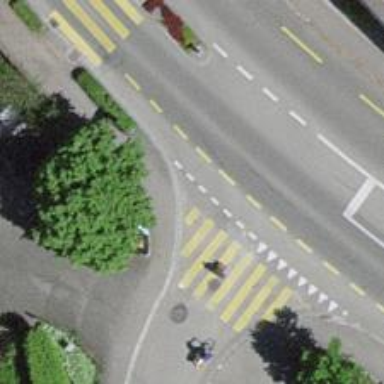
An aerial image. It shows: Marked road crossing.